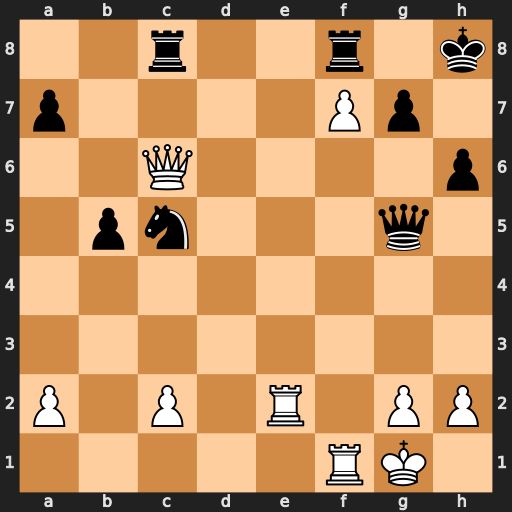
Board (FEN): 2r2r1k/p4Pp1/2Q4p/1pn3q1/8/8/P1P1R1PP/5RK1
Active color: w
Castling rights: -
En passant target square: -
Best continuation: Qxc8 Rxc8 Re8+ Kh7 f8=Q Rxe8 Qxe8